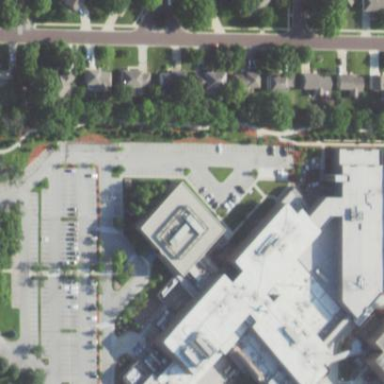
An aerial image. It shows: Hospital building.